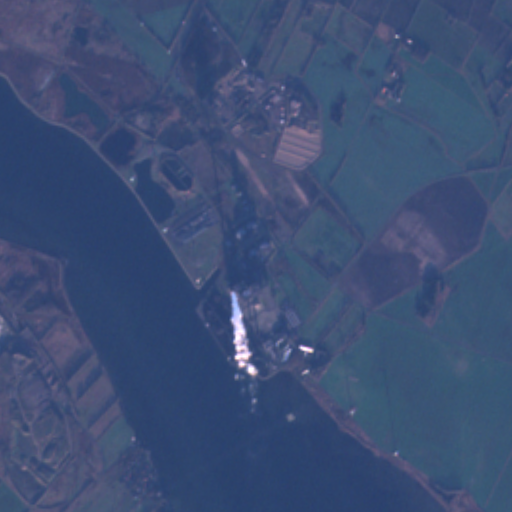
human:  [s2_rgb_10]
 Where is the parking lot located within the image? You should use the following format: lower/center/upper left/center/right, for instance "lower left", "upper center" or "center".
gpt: The parking lot is located in the center of the image.
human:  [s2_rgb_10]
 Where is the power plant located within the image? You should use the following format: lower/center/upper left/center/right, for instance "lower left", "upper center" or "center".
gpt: The power plant is located in the lower center of the image.
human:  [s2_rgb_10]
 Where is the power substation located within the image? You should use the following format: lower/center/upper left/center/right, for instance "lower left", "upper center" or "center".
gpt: The power substation is located in the center right of the image.
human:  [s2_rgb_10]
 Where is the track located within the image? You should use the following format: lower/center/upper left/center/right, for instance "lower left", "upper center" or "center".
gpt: There is no track in the image.